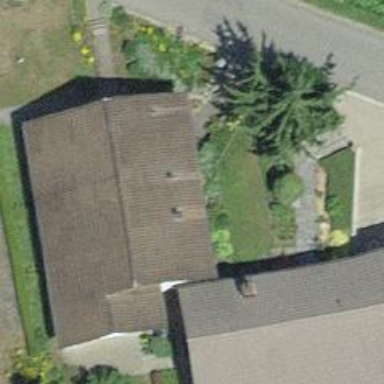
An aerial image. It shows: Building with tiled roof.